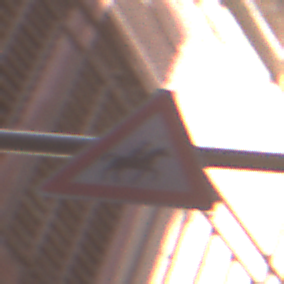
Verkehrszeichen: ReiterLinks
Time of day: MorningAfternoon
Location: Outdoor (Urban)
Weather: Clear
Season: NotSpecified
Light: Natural